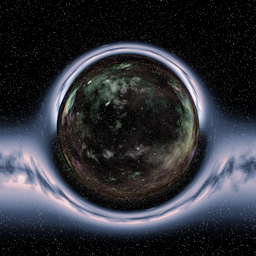
Label: nature